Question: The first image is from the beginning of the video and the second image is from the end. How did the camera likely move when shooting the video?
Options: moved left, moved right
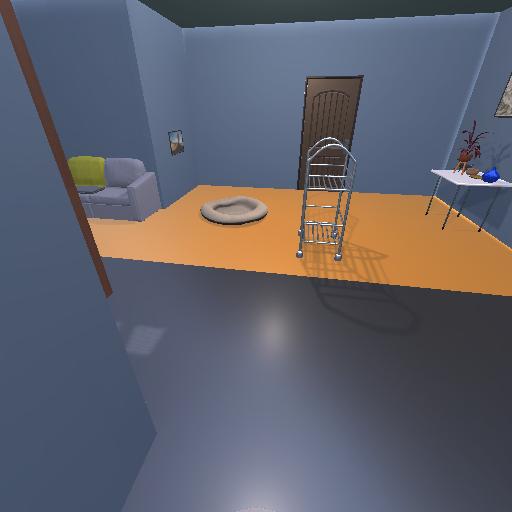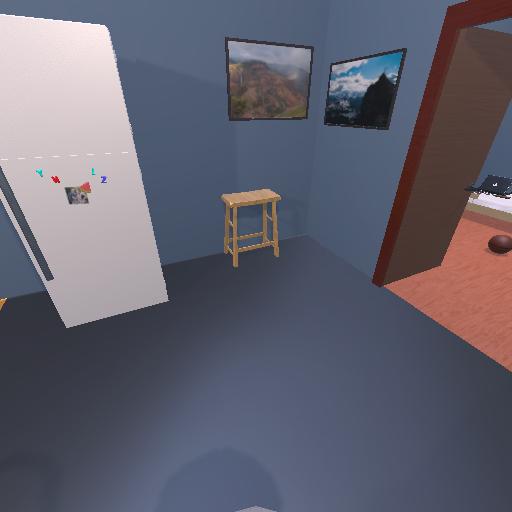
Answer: moved left